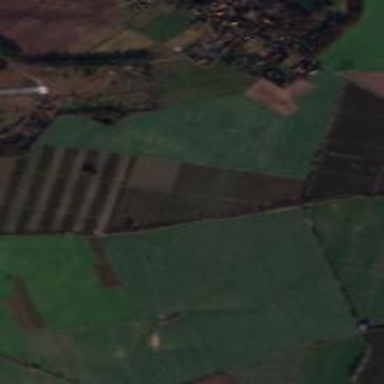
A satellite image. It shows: View of farmland.